Question: We have configured Client App to use IdentityServer3 authentication via OpenID Connect protocol (it's ASP.NET MVC App that uses OWIN middleware to support OIDC).
The IdentityServer3 itself is configured to use both local login and external login (Azure AD, for instance).
In the regular flow once App need to authenticate user it redirects him to the IdentityServer3 login screen - it's fine. But in some cases, on per-request basis, I want to bypass login screen by somehow letting IdentityServer3 know that user want to login with specific external identity provider right away.
Is that possible to do?

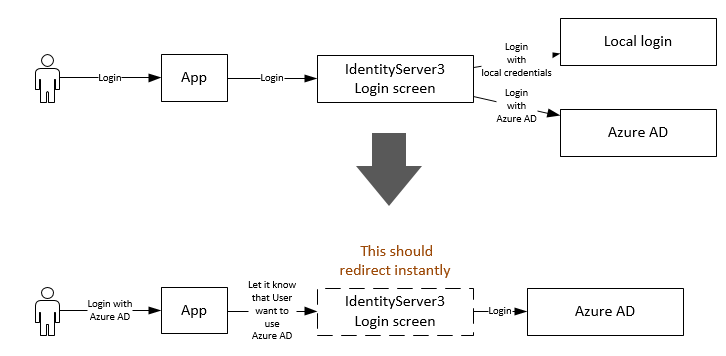
Answer: Just found the solution in the <URL>!
> acr_values (optional) allows to pass additional authentication related
information to the user service - there are also values with special
meaning:
(if
allowed per client configuration) tenant:name_of_tenant can be used to
pass a tenant name to the user service
How to pass additional parameters using OWIN OpenID Connect middleware: <URL>
Here is the sample of the authorization request: